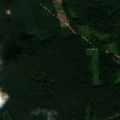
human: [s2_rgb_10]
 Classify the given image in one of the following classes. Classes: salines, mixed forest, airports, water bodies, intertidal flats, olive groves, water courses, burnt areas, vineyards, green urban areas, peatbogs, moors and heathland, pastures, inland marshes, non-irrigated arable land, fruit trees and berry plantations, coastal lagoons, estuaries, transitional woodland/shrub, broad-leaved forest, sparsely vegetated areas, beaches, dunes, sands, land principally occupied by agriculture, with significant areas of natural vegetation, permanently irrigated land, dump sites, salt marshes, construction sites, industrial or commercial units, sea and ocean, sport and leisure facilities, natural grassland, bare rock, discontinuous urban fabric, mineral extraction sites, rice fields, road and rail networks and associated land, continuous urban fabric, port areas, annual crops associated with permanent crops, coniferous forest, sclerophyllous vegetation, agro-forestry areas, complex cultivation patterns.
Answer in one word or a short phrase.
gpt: coniferous forest, mixed forest, transitional woodland/shrub